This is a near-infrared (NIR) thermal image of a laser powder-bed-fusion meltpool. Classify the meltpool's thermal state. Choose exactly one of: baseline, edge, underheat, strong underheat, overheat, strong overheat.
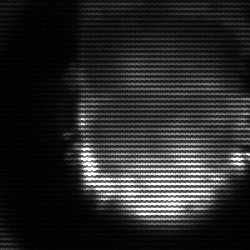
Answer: baseline